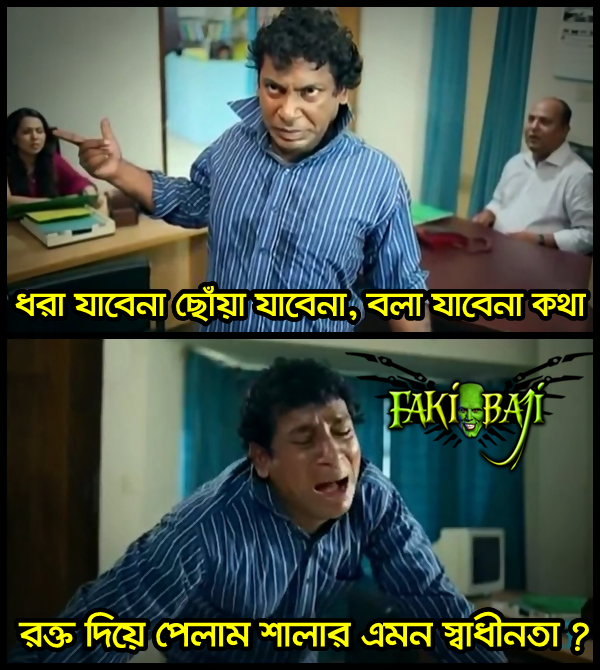
Caption: ধরা যাবেনা ছোঁয়া যাবেনা, বলা যাবেনা কথা রক্ত দিয়ে পেলাম শালার এমন স্বাধীনতা?
Label: non-hate